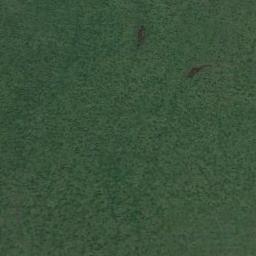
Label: meadow